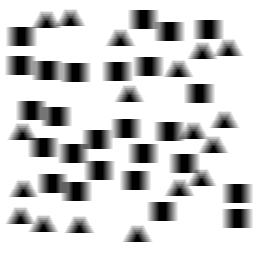
Squares: 26
Triangles: 18
Stars: 0
Total shapes: 44